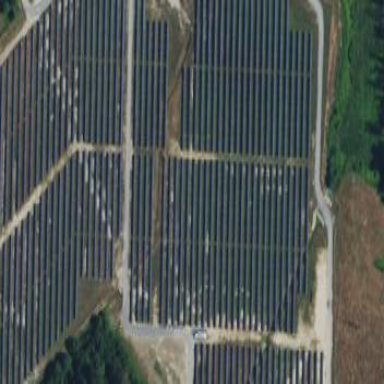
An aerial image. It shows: Solar power generator using photovoltaic panels.